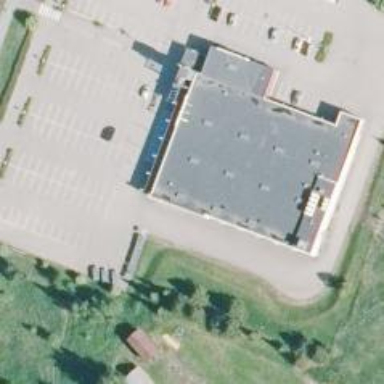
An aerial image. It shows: Post office.